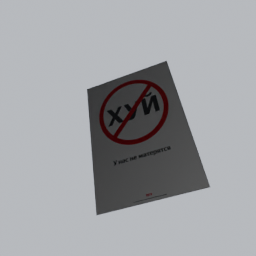
Label: decoration